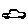
Label: car